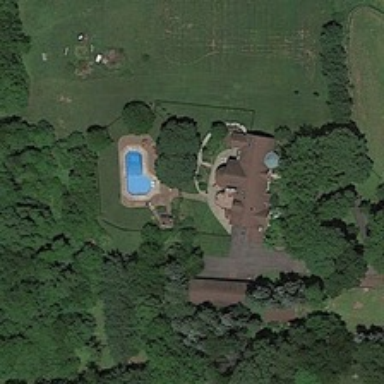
A building with a swimming pool is surrounded by many green trees and meadows .